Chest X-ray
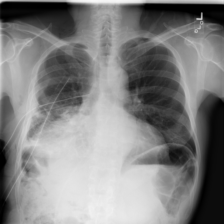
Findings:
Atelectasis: negative
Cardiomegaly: negative
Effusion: negative
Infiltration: negative
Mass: negative
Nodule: negative
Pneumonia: negative
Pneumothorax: negative
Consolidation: negative
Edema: negative
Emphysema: negative
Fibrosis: negative
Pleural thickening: negative
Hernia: negative